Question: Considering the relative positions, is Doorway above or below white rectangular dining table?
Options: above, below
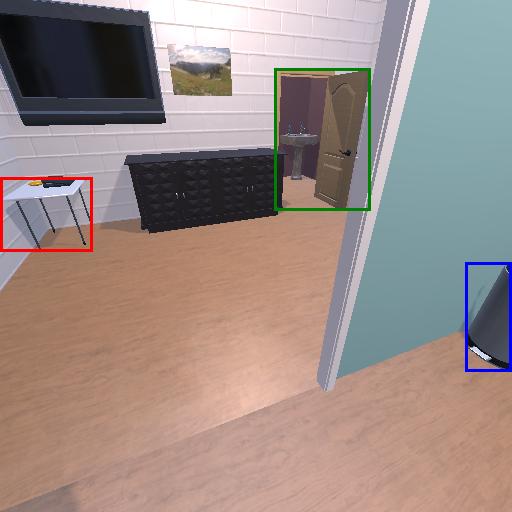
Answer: above